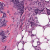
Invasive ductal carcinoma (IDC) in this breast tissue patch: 1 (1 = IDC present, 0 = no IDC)